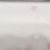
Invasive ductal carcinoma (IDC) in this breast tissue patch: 0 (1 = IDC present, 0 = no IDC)